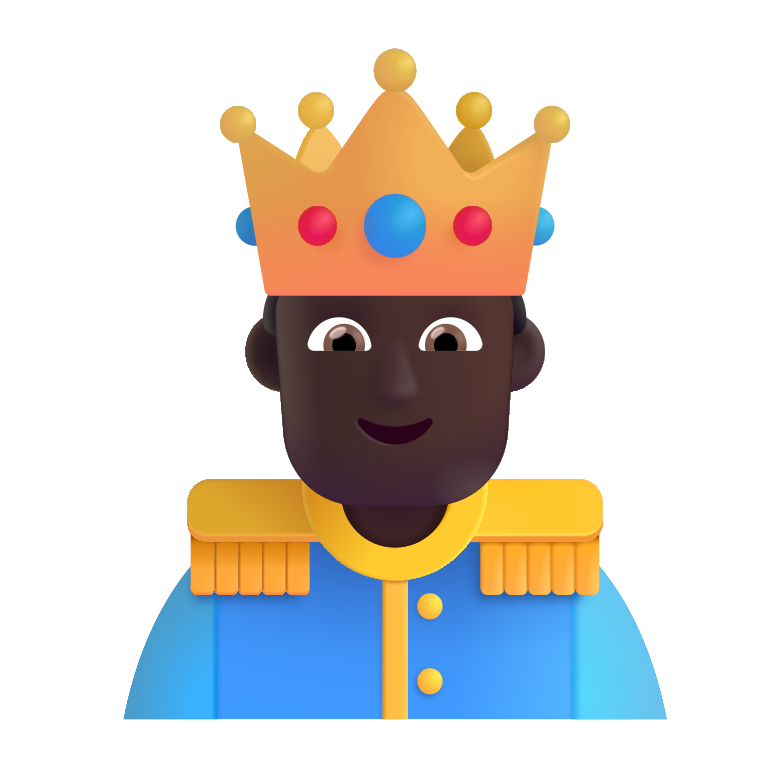
prince color dark